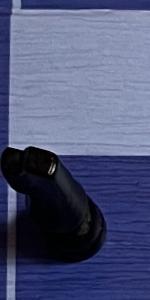
Label: Knight_Black